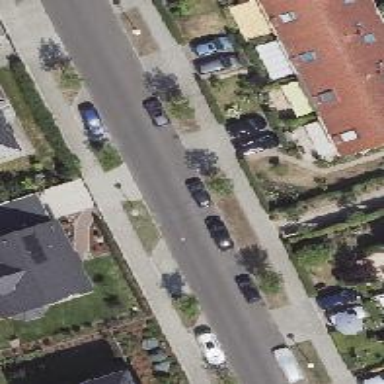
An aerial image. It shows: Driveway.